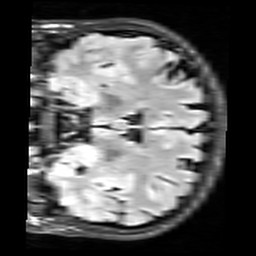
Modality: FLAIR
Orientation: coronal
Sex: male
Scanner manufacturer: siemens
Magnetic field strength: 3 T
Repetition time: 10 s
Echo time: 0.09 s